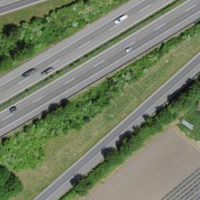
EUNIS habitat code: 57
Species observed at this site:
Buteo buteo
Corvus corone